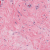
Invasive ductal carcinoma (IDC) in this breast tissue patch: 0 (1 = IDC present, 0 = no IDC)